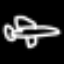
Label: airplane